Question: Is there any particular reason why the following occurs?
'''
var newVar;
newVar; //returns "undefined"
'''
It gets really confusing when:
'''
newVar == undefined; //true
newVar == null; //true
'''
I've read some threads that suggest using the typeof operator instead to detect if a variable is declared but initialized and to always initialize a declared variable with null, however:
'''
typeof newVar //returns object
'''
While I'm aware that (correct me if I'm wrong) 'null' is an object placeholder and is thus an object type, the way this is handled in JavaScript is just really confusing for me.
Professional JS for Web Developers says:

In what way is 'null' a derivative of 'undefined'?
Sorry for the pepperage of questions - but thanks in advance to all answers.
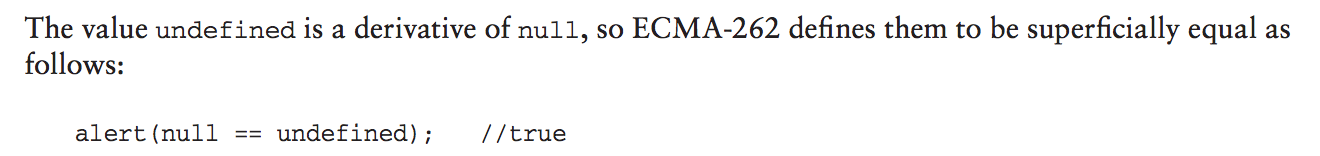
Answer: The relation ship between 'undefined' and 'null' can be confusing, hopefully this clears it up:
First of all, they are values <URL>:
> The Undefined type has exactly one value, called 'undefined'. Any variable that has not been assigned a value has the value 'undefined'.
(which also explains why the variable has the value 'undefined' at first) and
> The Null type has exactly one value, called 'null'.
The makes more sense if you use strict comparison:
'''
null === undefined // false
'''
So why does 'null == undefined' result in 'true'? <URL>:
> 2. If x is null and y is undefined, return true.3. If x is undefined and y is null, return true.
So,
> In what way is 'null' a derivative of 'undefined'?
It isn't. They are two different values of two different data types. Maybe conceptually, it is some kind of "derivative", but not from a technical point of view. The book is either over-simplifying or over-complicating it in this point.
---
> While I'm aware that (correct me if I'm wrong) null is an object placeholder and is thus an object type, the way this is handled in JavaScript is just really confusing for me.
'typeof null' returns ''object'', <URL>. You are right, maybe the original purpose for 'null' was to represent the absence of an object, but in fact, it can be used to represent the absence of value.